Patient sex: M
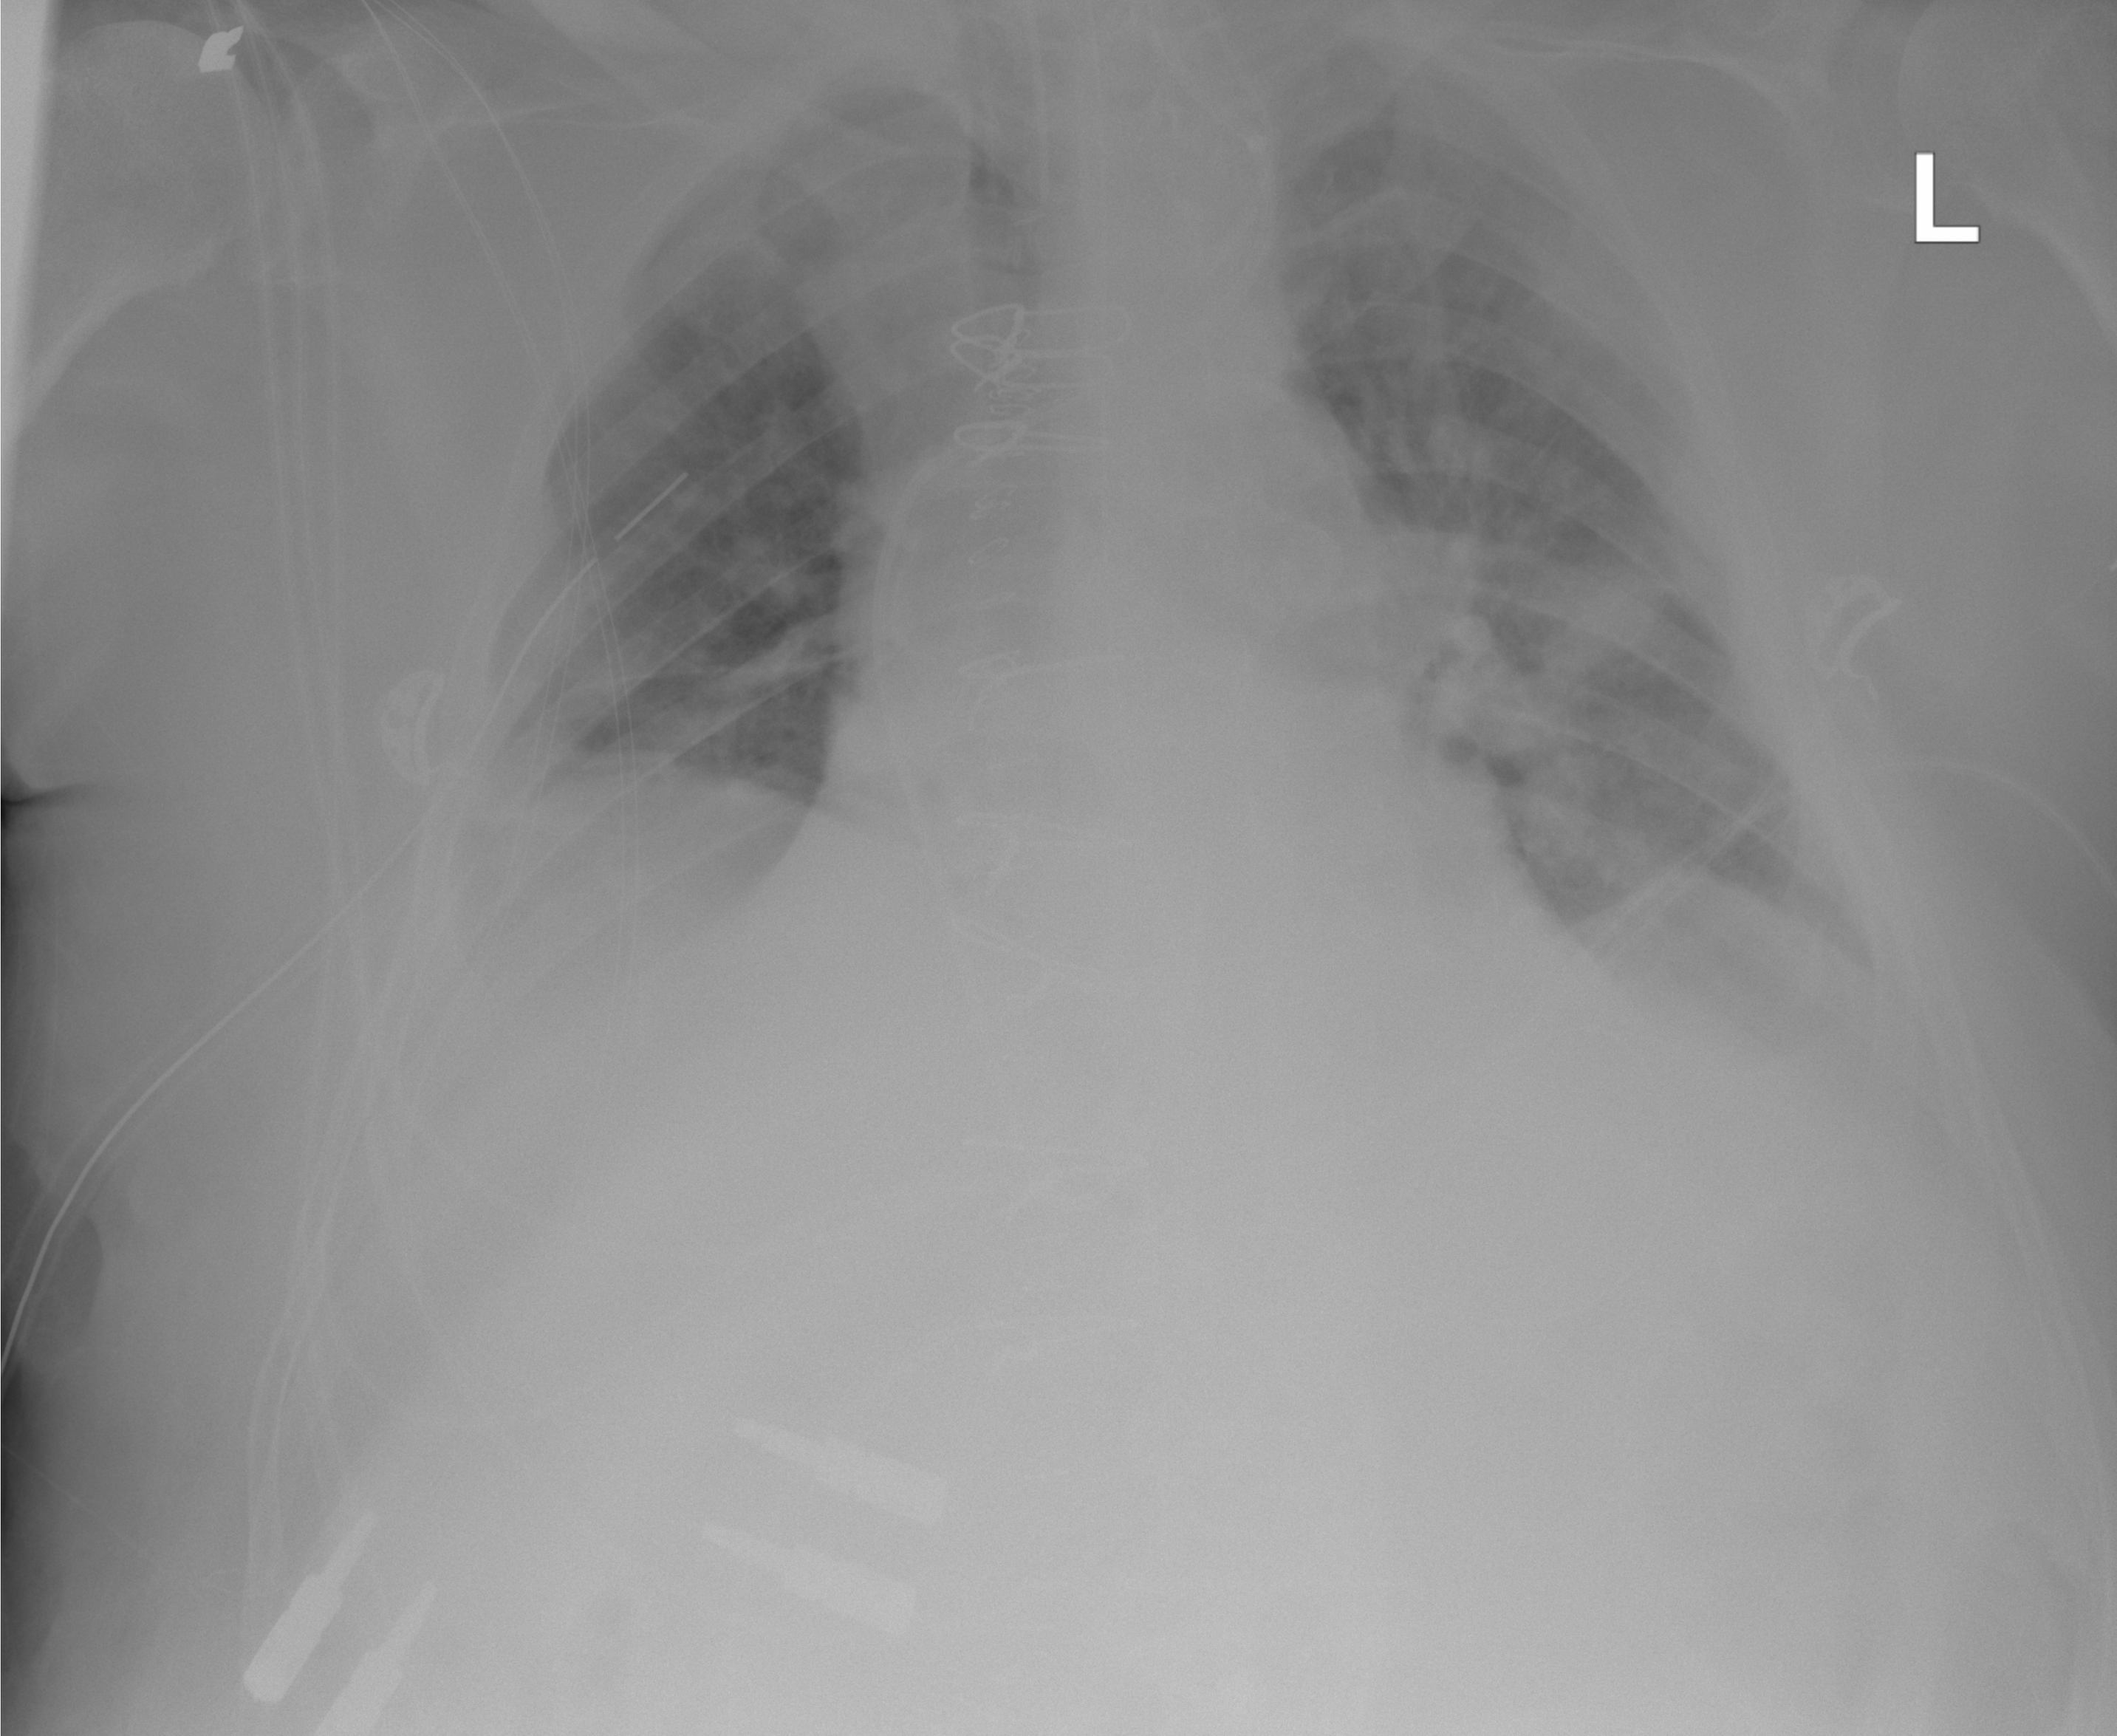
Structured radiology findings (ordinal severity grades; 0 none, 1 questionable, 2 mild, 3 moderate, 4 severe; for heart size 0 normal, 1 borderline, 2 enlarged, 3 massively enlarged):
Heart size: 0
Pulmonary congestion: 2
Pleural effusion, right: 0
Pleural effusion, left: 0
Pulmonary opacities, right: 2
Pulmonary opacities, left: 2
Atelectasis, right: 2
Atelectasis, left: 2